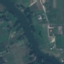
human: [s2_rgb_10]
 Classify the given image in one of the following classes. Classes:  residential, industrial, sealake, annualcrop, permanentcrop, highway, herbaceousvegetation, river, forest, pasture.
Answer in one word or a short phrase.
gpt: River